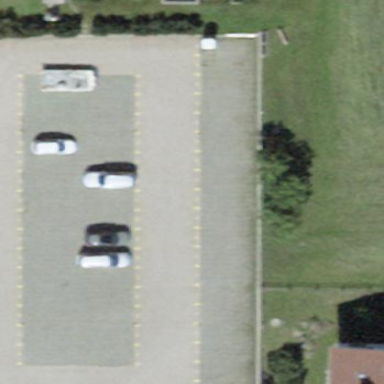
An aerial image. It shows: Parking area with surface.